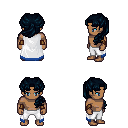
a pixel art fantasy rpg character, male body template, human, dark skin, white trimmed cape, white pants, raven princess hairstyle, leather bracers, four views (front, back, left, right), 2x2 character sprite sheet, small pixel art, hard edges, no anti-aliasing